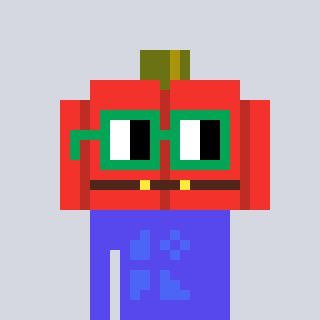
a pixel art character with square green glasses, a pumpkin-shaped head and a computerblue-colored body on a cool background